Field crop: tomato
Growth stage: 1
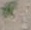
Species: solanum